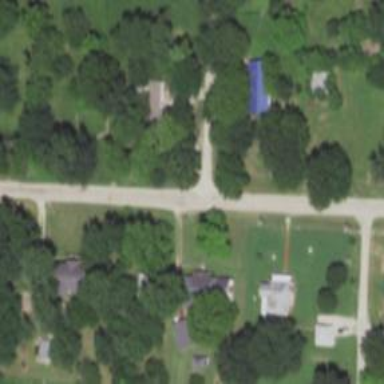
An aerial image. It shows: Residential road.